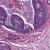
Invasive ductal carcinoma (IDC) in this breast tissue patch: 1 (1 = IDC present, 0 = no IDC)